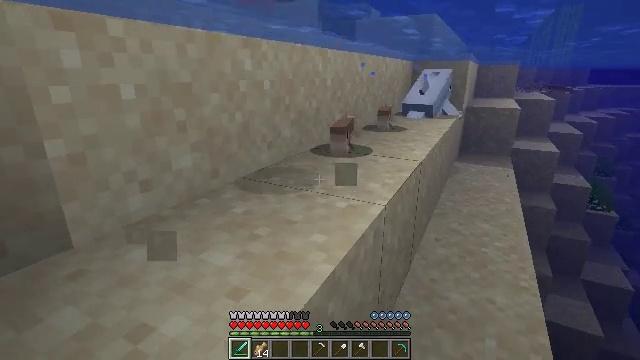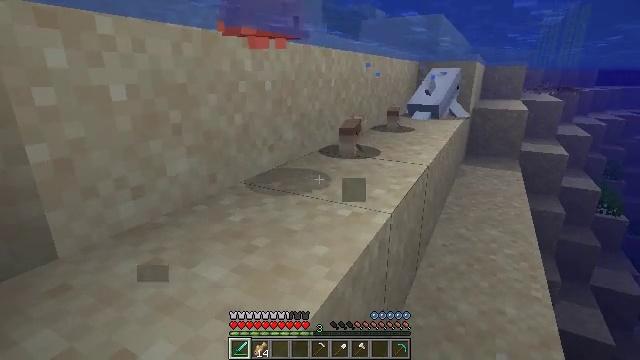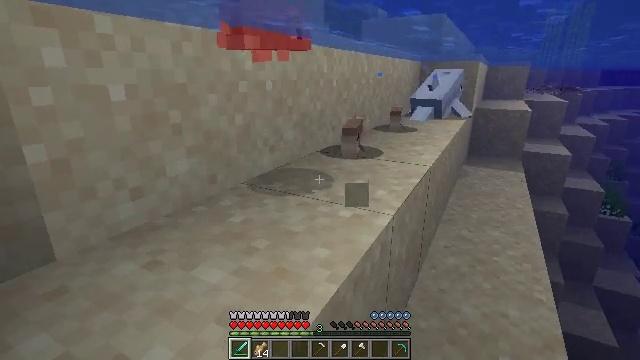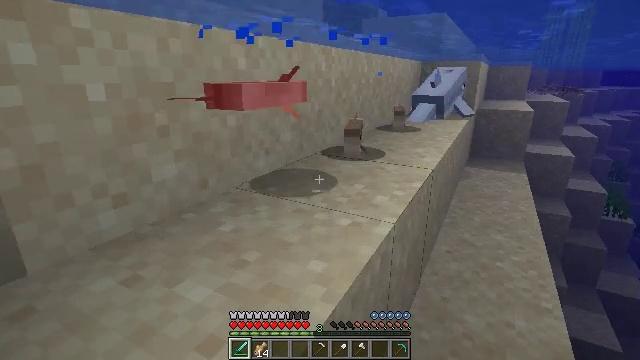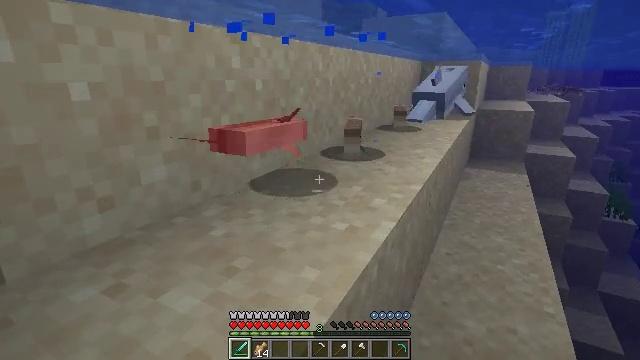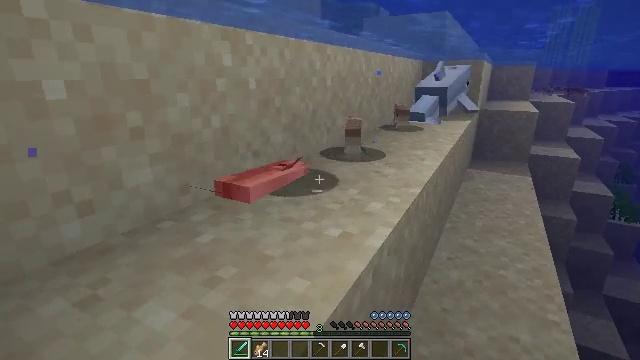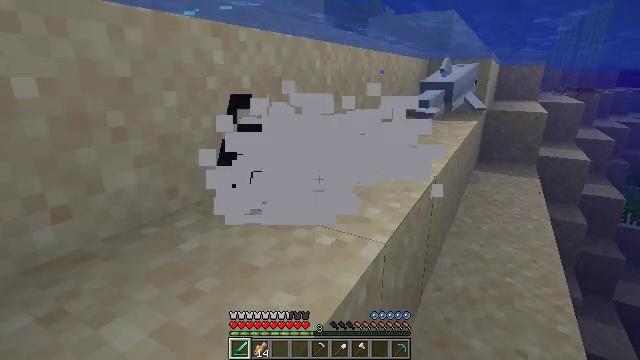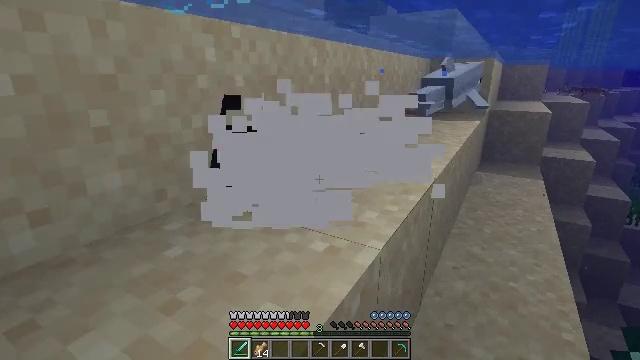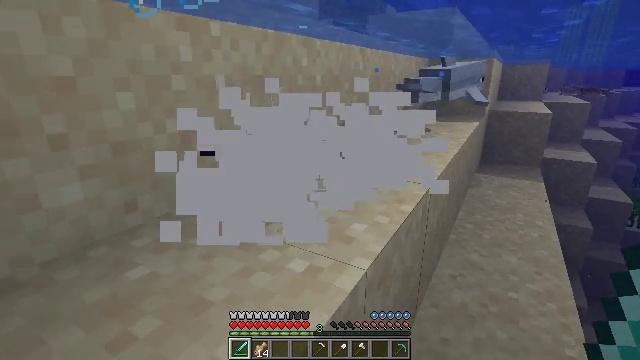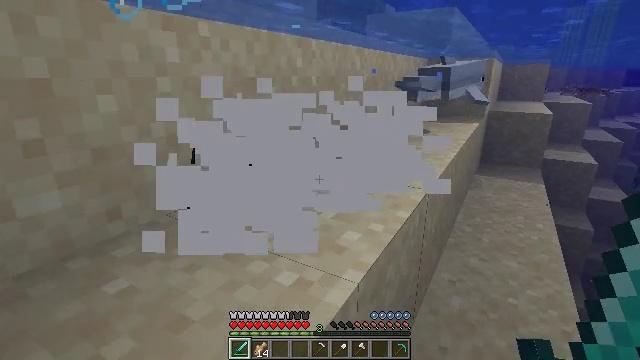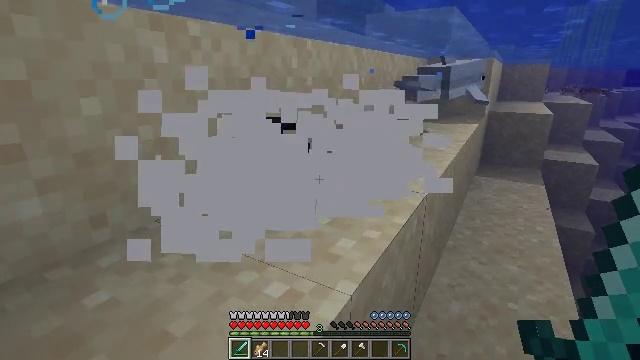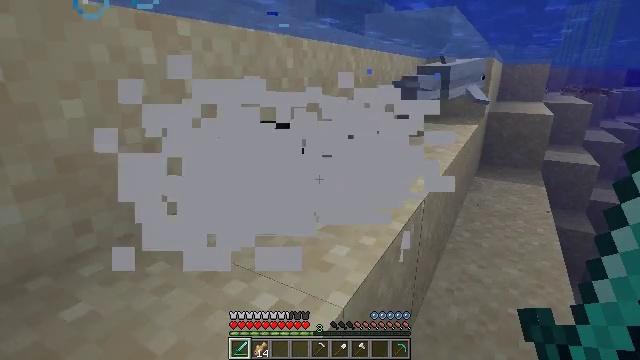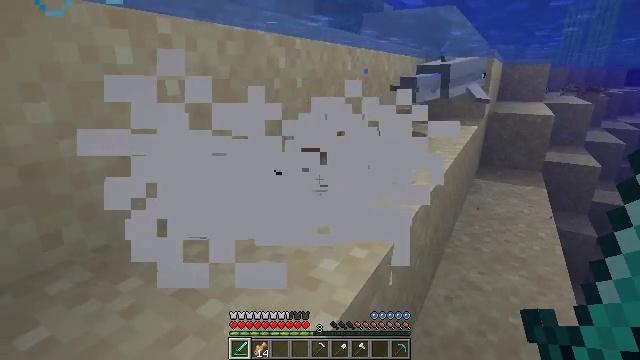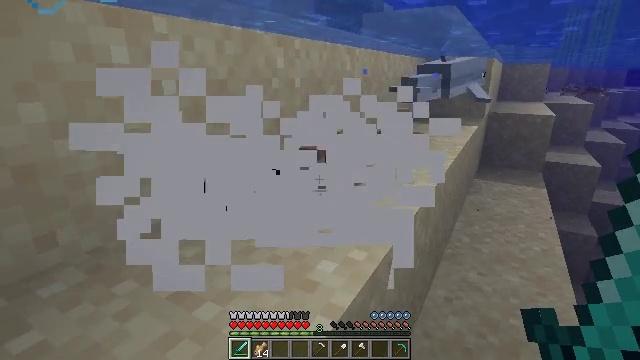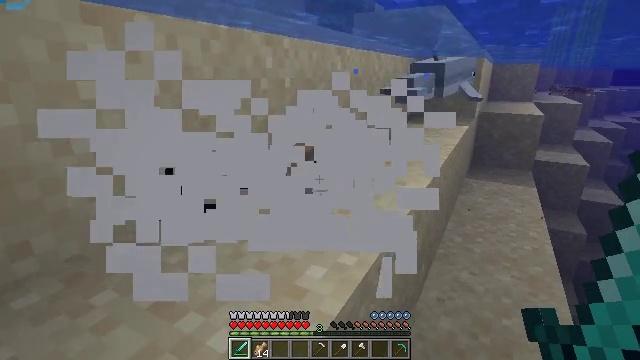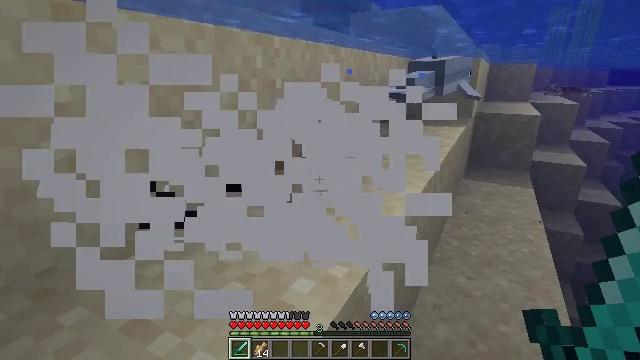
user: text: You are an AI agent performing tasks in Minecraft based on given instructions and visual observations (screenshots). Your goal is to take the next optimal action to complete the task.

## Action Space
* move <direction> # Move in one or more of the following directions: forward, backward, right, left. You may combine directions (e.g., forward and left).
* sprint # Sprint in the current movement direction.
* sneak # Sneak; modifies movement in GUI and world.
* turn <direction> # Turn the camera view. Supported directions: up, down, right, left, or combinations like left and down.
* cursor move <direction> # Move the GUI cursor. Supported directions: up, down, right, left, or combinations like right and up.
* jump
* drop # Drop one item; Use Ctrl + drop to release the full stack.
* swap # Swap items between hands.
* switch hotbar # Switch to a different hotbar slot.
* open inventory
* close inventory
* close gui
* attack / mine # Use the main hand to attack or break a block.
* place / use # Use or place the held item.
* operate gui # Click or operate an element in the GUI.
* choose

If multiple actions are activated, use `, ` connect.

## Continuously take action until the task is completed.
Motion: motion action
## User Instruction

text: Hunt a cod.
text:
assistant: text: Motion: move forward
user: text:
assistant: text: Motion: move forward
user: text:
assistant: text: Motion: move forward
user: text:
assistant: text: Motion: move forward
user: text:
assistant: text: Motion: move forward
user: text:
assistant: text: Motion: move forward, turn left
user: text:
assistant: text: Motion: move forward
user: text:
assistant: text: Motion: move forward
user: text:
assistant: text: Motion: move forward
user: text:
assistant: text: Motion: move forward
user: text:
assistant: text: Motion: no_op
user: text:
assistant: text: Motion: no_op
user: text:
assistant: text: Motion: no_op
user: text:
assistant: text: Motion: move forward, turn right
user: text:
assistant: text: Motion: move forward
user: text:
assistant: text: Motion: move forward
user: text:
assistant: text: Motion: move forward
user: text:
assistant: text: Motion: move forward
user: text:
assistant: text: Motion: move forward
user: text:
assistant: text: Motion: move forward
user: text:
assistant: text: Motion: move forward, attack / mine
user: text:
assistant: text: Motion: move forward, attack / mine
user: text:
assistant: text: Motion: move forward, attack / mine
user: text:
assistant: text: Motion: move forward
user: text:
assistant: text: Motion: move forward
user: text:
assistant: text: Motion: move forward, turn left and down
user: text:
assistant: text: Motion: move forward, turn left and down
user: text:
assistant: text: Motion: turn left and down
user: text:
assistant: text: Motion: turn left and down
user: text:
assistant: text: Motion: turn left and down